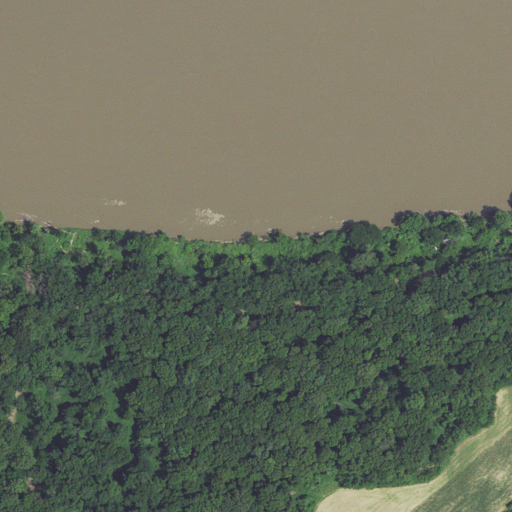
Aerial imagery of island in Indiana named Twin Sister Island Number Two containing open water, woody wetlands, deciduous forest, cultivated crops, and herbaceous wetlands